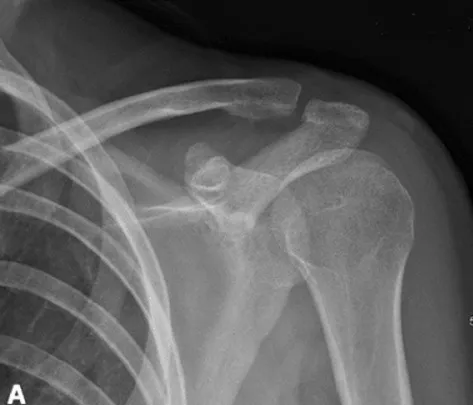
Post-operative X-rays on day 45, AP.
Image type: radiology (x_ray)